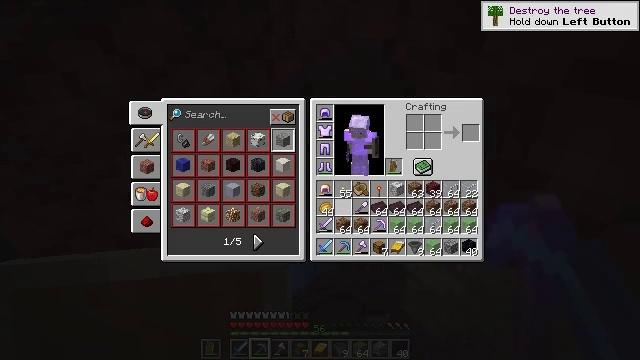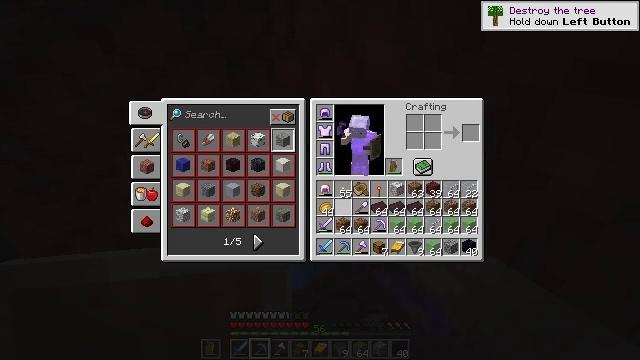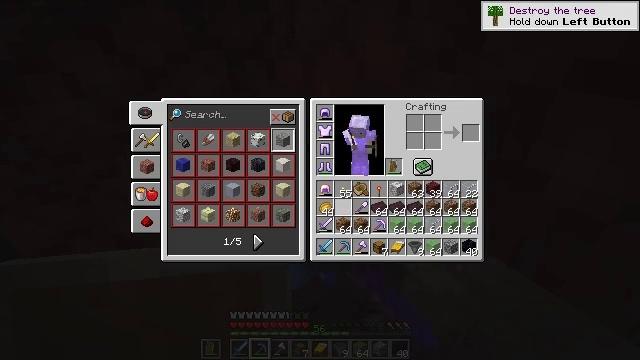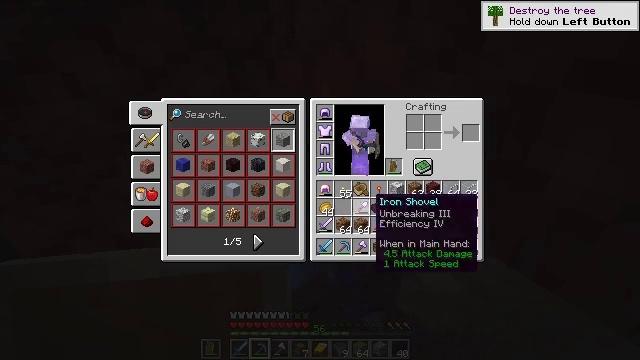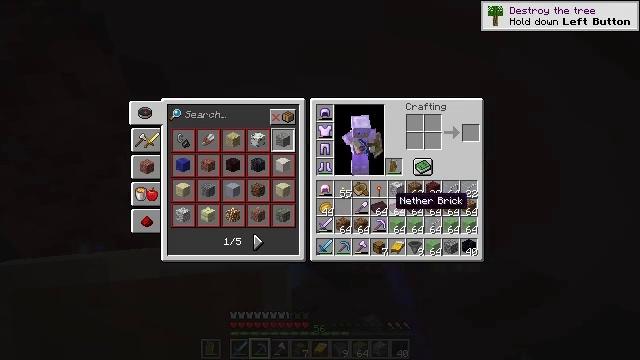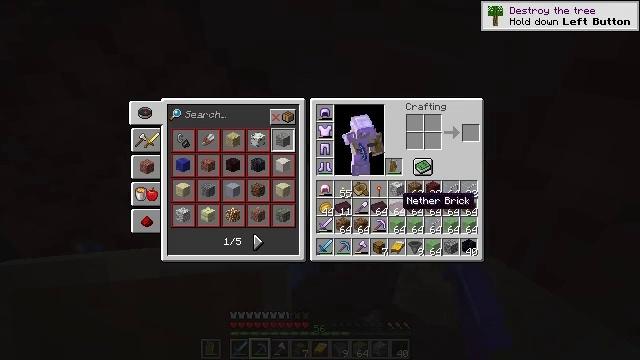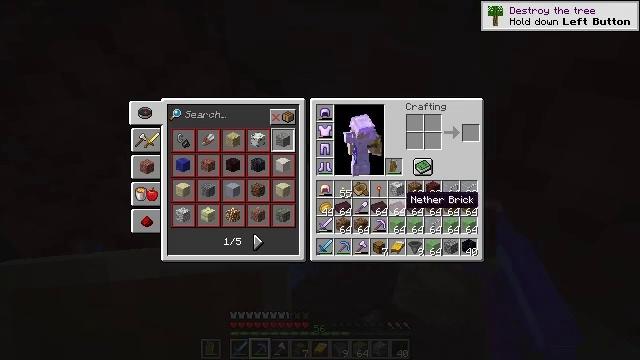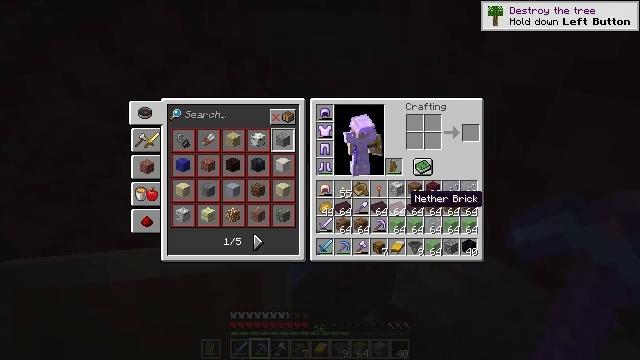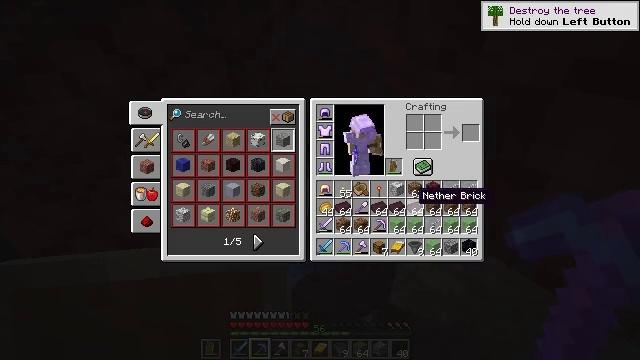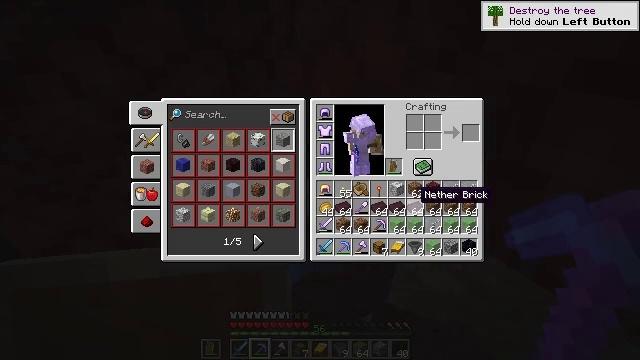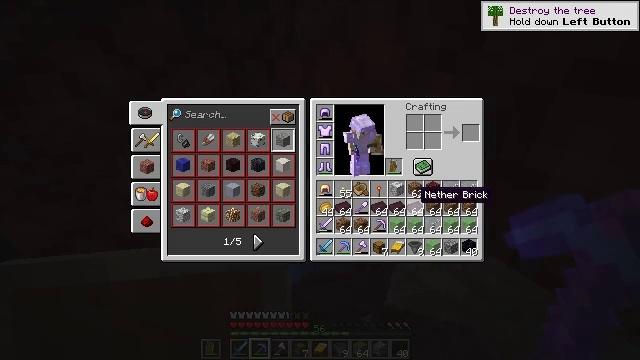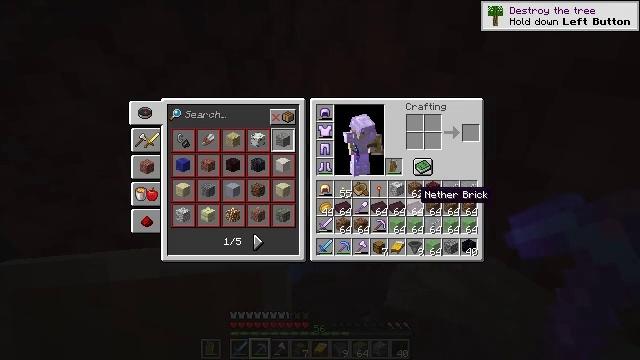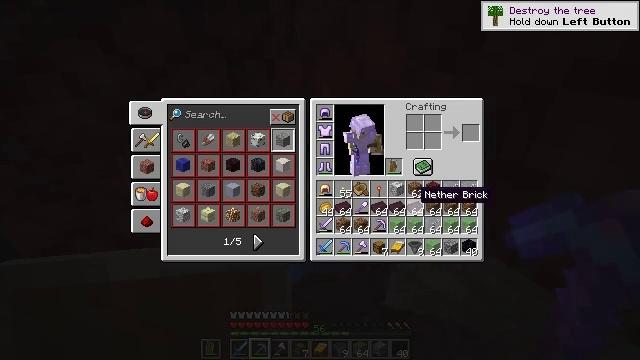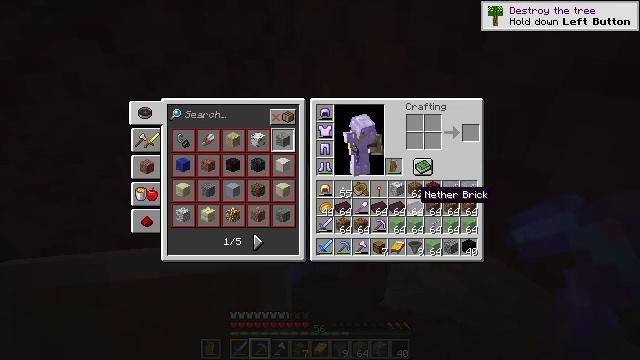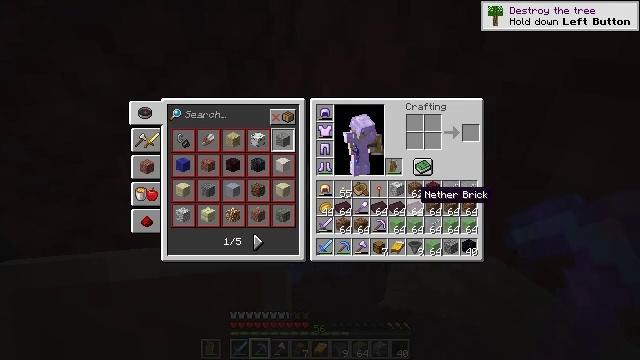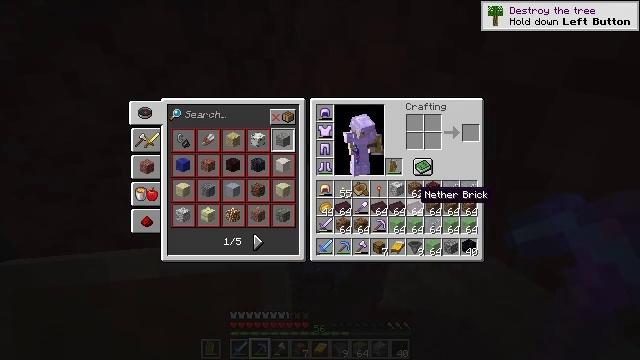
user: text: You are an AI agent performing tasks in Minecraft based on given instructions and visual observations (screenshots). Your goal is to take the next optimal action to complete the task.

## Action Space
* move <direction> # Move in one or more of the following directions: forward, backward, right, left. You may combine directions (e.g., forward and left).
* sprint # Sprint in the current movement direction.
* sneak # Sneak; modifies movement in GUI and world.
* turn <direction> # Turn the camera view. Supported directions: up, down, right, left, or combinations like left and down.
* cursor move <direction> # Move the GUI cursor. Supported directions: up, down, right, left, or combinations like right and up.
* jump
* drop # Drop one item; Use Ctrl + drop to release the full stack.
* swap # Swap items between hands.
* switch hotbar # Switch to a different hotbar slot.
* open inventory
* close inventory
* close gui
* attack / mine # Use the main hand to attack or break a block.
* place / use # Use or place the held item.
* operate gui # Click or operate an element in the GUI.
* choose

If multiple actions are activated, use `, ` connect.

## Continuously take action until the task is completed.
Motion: motion action
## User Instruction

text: Remove a nether brick from the inventory.
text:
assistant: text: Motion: sprint, drop
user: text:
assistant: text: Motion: sprint
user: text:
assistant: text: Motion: sprint, cursor move right
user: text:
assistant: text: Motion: sprint, cursor move right
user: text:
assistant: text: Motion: sprint, cursor move right
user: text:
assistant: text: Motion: sprint
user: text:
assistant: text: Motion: sprint
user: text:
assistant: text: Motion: sprint, cursor move right
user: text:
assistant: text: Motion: sprint
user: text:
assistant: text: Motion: sprint
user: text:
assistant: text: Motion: sprint
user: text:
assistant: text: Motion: sprint
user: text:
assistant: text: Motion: sprint
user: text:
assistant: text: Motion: sprint
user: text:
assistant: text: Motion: sprint
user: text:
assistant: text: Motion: sprint
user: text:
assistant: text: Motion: sprint, drop
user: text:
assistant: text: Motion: sprint, drop
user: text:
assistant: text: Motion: sprint, cursor move left, drop
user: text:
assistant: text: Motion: sprint, cursor move left
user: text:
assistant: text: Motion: sprint
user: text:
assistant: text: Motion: sprint, drop
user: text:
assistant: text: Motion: sprint, drop
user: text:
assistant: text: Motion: sprint, cursor move left, drop
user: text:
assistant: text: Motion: sprint
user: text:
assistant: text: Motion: sprint, drop
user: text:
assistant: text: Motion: sprint, drop
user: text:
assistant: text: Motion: sprint, cursor move left, drop
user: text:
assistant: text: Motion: sprint, cursor move left
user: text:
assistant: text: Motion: sprint